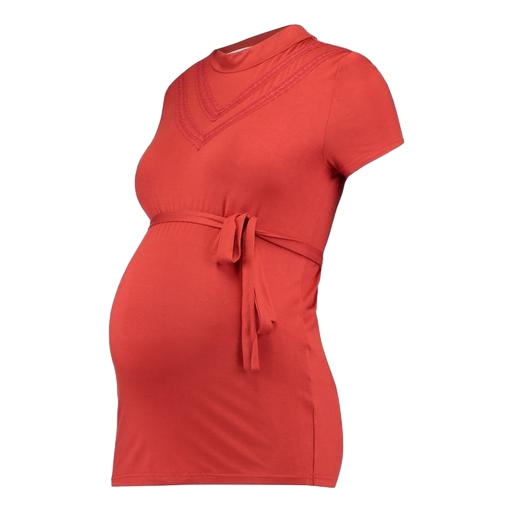
red maternity obi wrap top drawstring waist, red claire maternity tunic, red cowl neck maternity/nursing tunic, white background